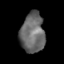
Tissue: skin
Cell type: Others
Senescence score: 0.8082
Nuclear area (px): 942
Mean DAPI intensity: 105.477